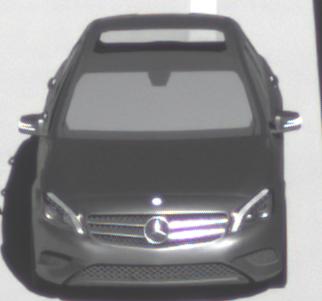
Make: Mercedes-Benz
Model: A 180
Detailed model: A-Class (176)
Model produced from: 2012/09
Model produced until: 2015/07
Doors: 5
Color: gray
Road condition: dry road
Daytime: morning or afternoon
Contrast: high contrast